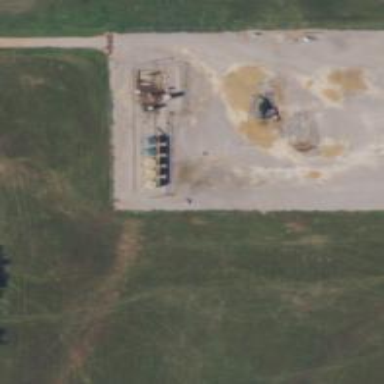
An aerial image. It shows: Storage tank that is man-made.